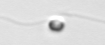
Label: flagellate